Interaction volume radius: 10 \u00c5
Interaction volume height: 15 \u00c5
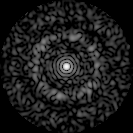
Disorder parameter: 0.836